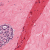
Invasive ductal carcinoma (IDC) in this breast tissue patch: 0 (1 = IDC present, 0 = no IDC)